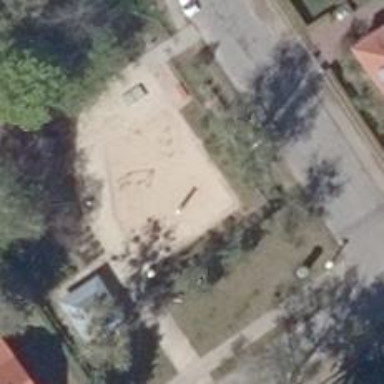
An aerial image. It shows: Playground with slide.